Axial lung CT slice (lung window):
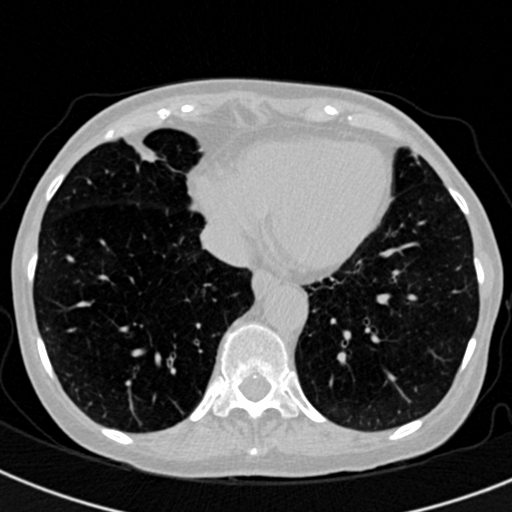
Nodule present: no